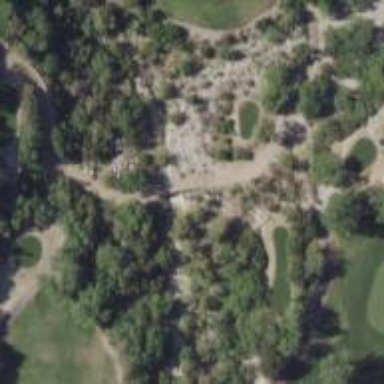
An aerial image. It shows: Path used for both walking and golf.